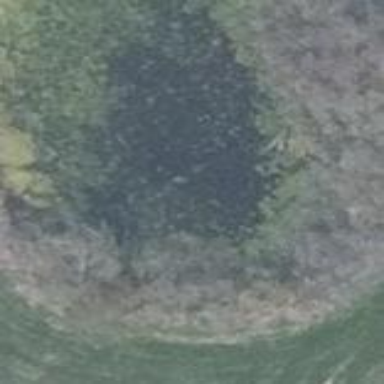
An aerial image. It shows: Pond with natural water.